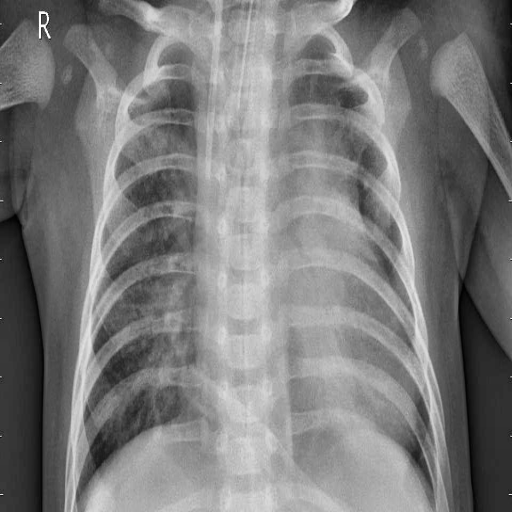
Finding: PNEUMONIA